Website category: book
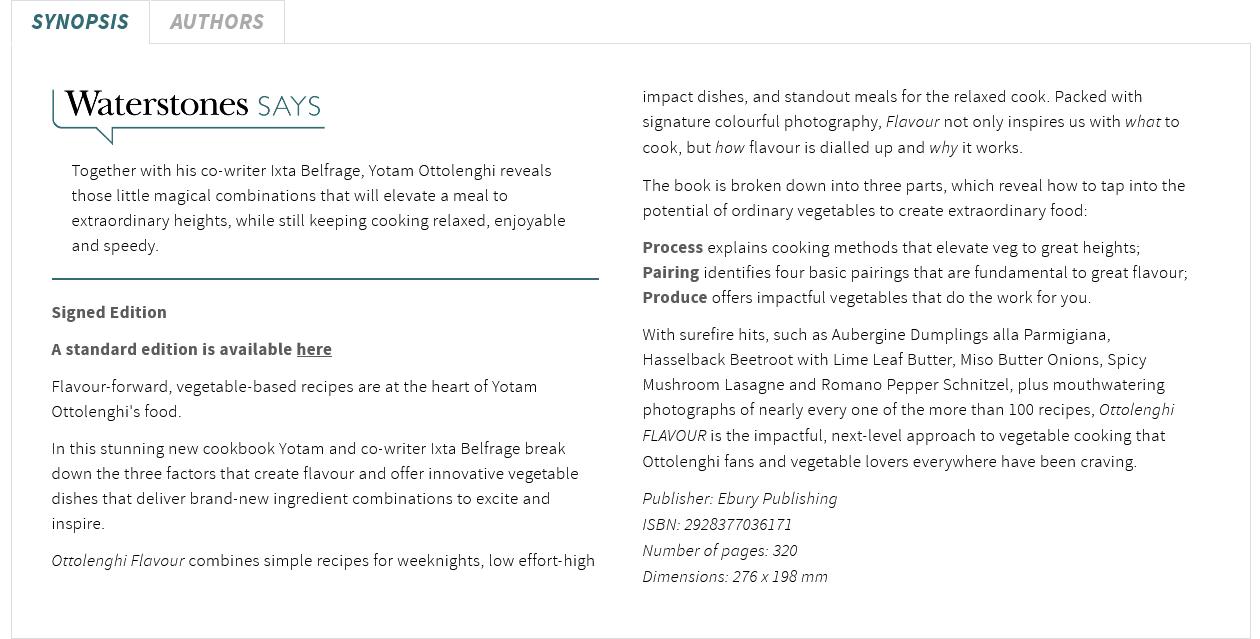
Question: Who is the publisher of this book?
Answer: Ebury Publishing

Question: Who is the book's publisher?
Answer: Ebury Publishing

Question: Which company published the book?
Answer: Ebury Publishing

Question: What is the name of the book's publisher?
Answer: Ebury Publishing

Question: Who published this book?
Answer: Ebury Publishing

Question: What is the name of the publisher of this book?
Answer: Ebury Publishing

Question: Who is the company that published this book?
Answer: Ebury Publishing

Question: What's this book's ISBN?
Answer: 2928377036171

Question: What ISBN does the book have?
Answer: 2928377036171

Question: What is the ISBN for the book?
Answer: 2928377036171

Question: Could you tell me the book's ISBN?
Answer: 2928377036171

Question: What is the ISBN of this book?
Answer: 2928377036171

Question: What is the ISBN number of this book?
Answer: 2928377036171

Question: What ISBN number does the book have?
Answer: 2928377036171

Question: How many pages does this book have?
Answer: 320

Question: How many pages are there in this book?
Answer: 320

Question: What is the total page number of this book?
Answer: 320

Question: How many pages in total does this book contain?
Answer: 320

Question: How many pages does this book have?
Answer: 320

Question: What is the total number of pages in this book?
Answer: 320

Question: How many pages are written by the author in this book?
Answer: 320

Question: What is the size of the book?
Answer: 276 x 198 mm

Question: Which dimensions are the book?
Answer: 276 x 198 mm

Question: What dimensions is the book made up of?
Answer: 276 x 198 mm

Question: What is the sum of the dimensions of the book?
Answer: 276 x 198 mm

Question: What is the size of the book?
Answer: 276 x 198 mm

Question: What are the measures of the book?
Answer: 276 x 198 mm

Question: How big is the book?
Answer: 276 x 198 mm